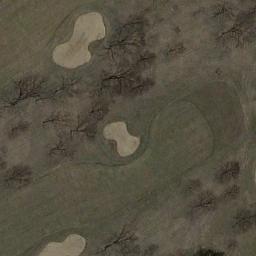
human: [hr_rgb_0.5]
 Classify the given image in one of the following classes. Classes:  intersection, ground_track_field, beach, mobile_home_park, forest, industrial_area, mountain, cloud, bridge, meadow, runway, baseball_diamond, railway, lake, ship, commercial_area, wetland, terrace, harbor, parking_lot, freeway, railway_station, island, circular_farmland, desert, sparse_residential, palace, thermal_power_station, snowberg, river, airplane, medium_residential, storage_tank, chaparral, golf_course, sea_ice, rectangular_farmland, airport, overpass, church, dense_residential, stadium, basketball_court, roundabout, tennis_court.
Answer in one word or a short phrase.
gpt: golf_course